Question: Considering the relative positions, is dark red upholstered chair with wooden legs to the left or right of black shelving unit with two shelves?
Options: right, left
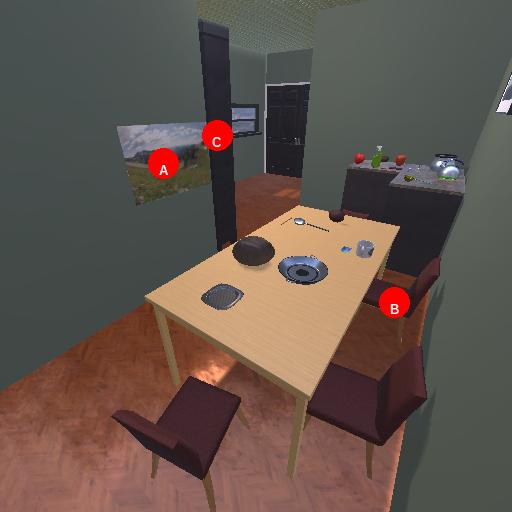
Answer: right